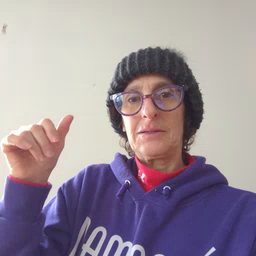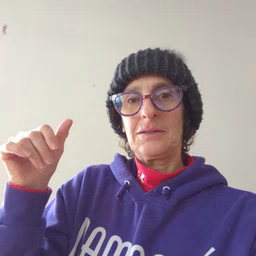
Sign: up